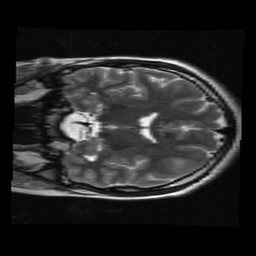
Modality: T2w
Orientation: coronal
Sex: female
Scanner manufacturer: ge
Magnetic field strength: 3 T
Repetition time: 5 s
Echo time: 0.101 s